Question: I added a 'TextField' from the MUI library, and used a 'useRef' hook to capture the value "live" as the user types something. The intention is to filter only the rates which include the characters he types. As of right now:
'''
Object.keys(rates["rates"]) // ["EUR", "RON", "CZK", ...]
'''
I added a form, and I want it to stay persistent, but the buttons should change dynamically. If the user has not typed anything I want to return everything (like nothing is filtered)
My try:
'''
import React, {useEffect, useRef, useState} from 'react'
import Button from '@mui/material/Button';
import CircularProgress from '@mui/material/CircularProgress';
import Box from '@mui/material/Box';
import TextField from '@mui/material/TextField';
const RatesButton = () => {
const rateRef = useRef('')
const [rates, setRates] = useState([]);
useEffect(
() => {
fetch("https://api.vatcomply.com/rates")
.then(ratesResponse => ratesResponse.json())
.then(rates => setRates(rates));
}
, [])
if (rates.length === 0) {
return (
<Box sx={{display: 'flex', justifyContent: 'center'}}>
<CircularProgress/>
</Box>
)
}
const rateSearch = () => {
Object.keys(rates["rates"]).filter(
rate => rate.includes(rateRef.current.value)
).map(rate => {
return (
<Button>
{rate}
</Button>
)
}
)
}
return (
<>
<br/>
<TextField id="rate-search" onChange={rateSearch} inputRef={rateRef} label="Rate" variant="outlined"/>
</>
)
}
export default RatesButton
'''
It works nicely I think, I can access the reference of the input of the user, filter all the rates that contain the letters, and map each one to a MUI 'Button'. The problem is that they don't show somehow, and I am pretty lost, it is pretty confusing how I can return from two different functions at the same time, while keeping one persistent (the input field)

The buttons do not show unfortunately...
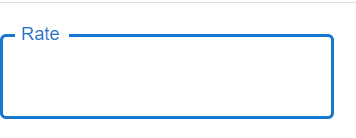
Answer: You should use <URL> and store your 'TextField''s value in a state using 'useState' instead of 'useRef' because changing the ref value doesn't trigger a re-render so the UI doesn't get updated. There are a lot of other wrong things in your code, I've fixed it all, feel free to ask me if you don't understand anything:
'''
const RatesButton = () => {
const [value, setValue] = useState("");
const [rates, setRates] = useState({});
useEffect(() => {
fetch("https://api.vatcomply.com/rates")
.then((ratesResponse) => ratesResponse.json())
.then((rates) => setRates(rates.rates ?? {}));
}, []);
return (
<>
{Object.keys(rates).length === 0 && (
<Box sx={{ display: "flex", justifyContent: "center" }}>
<CircularProgress />
</Box>
)}
{Object.keys(rates)
.filter((rate) => rate.toLowerCase().includes(value.toLowerCase()))
.map((rate) => {
return <Button>{rate}</Button>;
})}
<br />
<TextField
id="rate-search"
onChange={(e) => setValue(e.target.value)}
// inputRef={value}
label="Rate"
variant="outlined"
/>
</>
);
};
'''
## Live Demo
<URL>